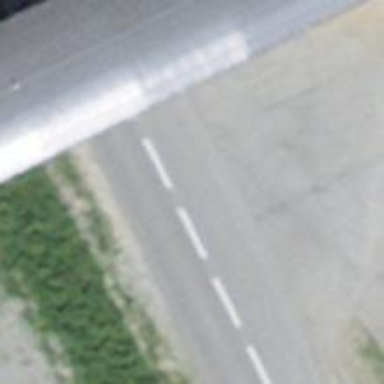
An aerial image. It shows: Secondary road with asphalt surface.